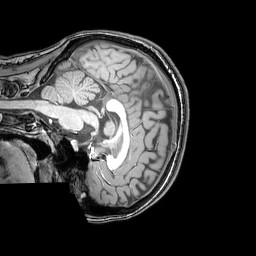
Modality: T1w
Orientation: sagittal
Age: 21
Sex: female
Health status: healthy
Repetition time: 0.081 s
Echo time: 0.037 s